Question: Count the number of objects in the diagram.
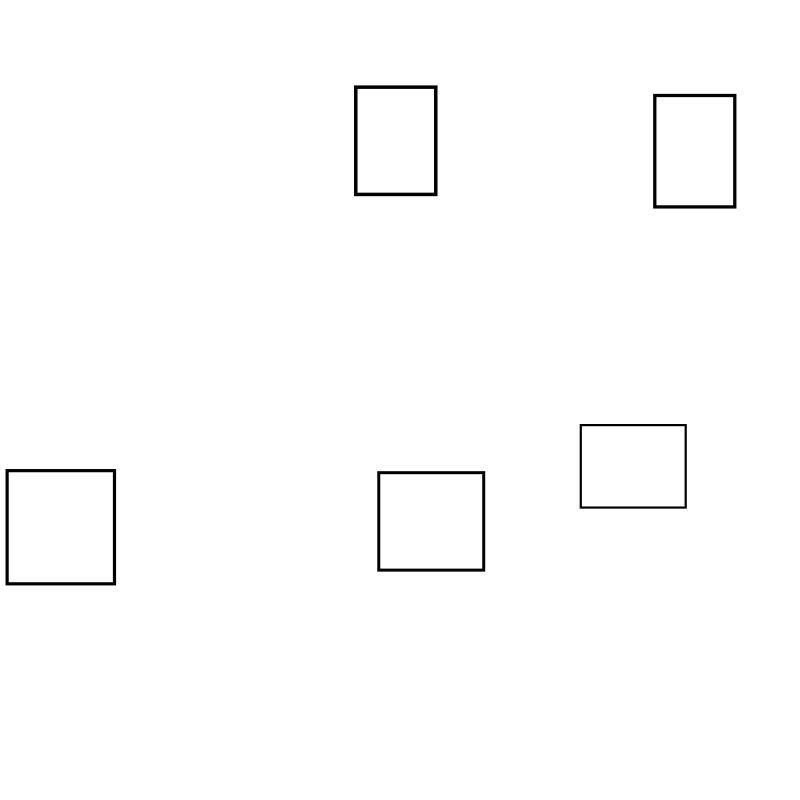
Answer: 5